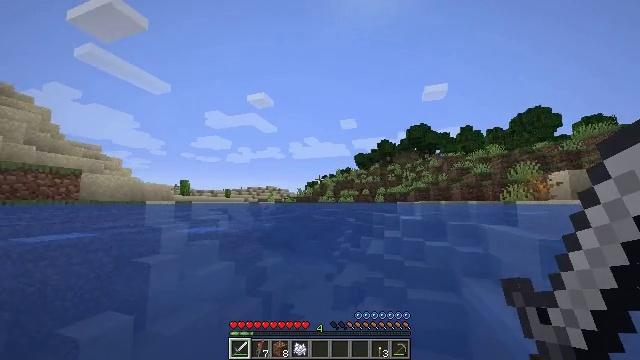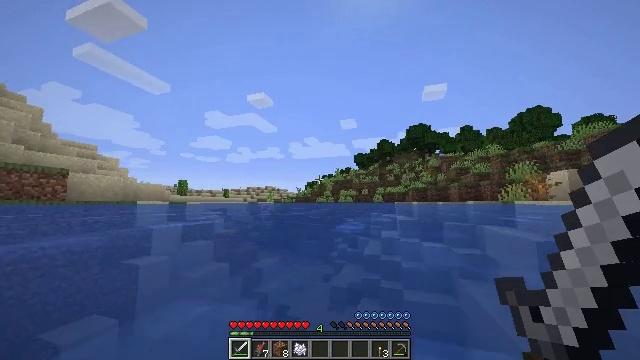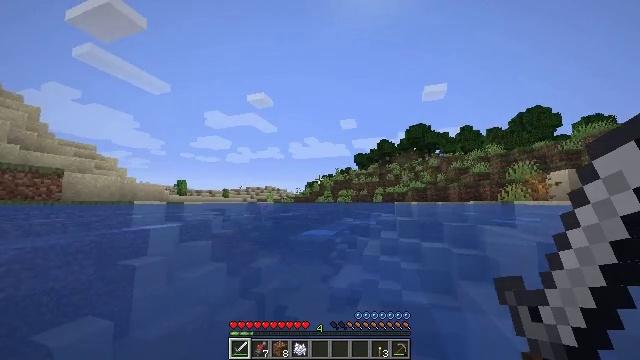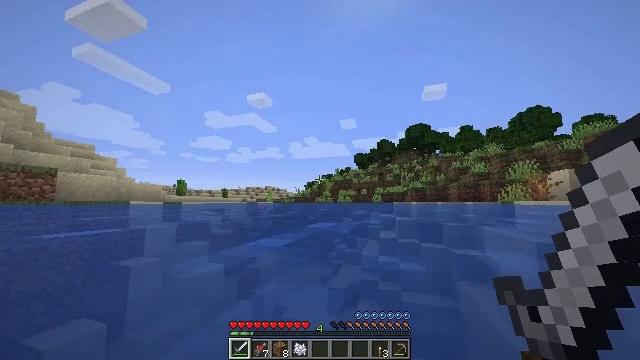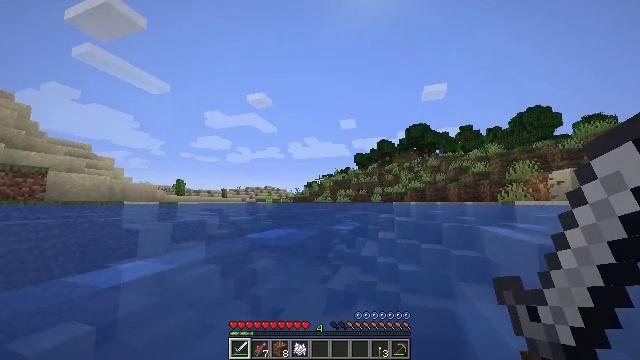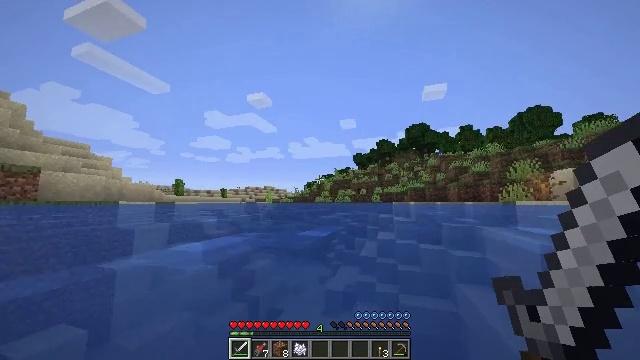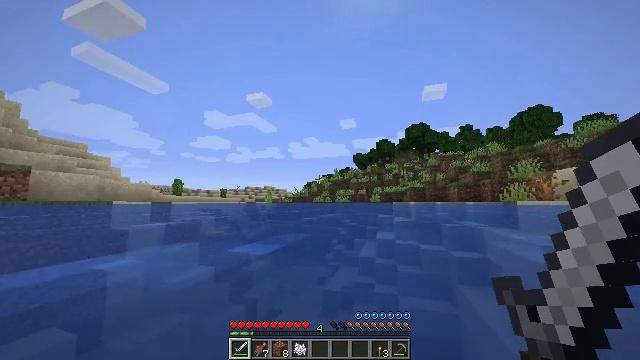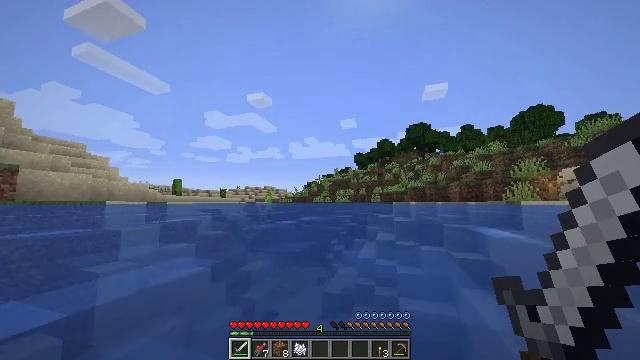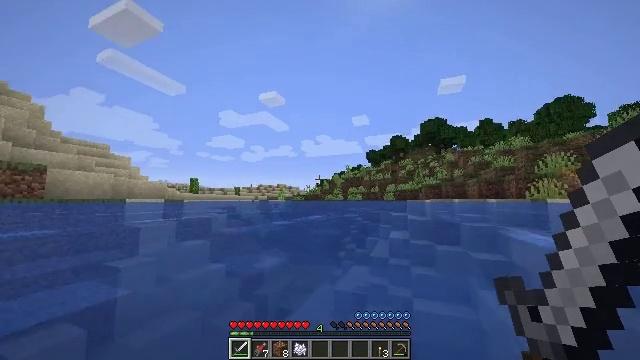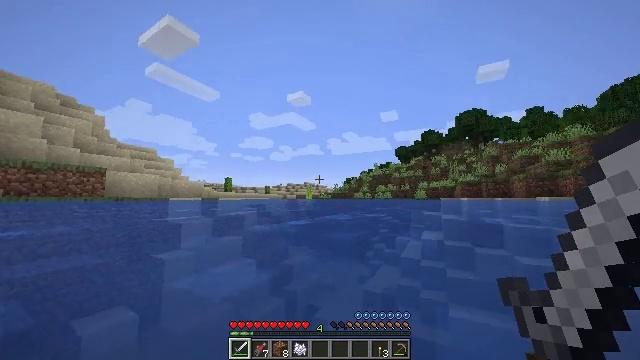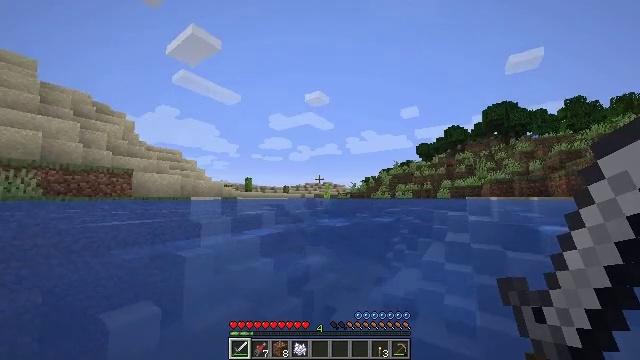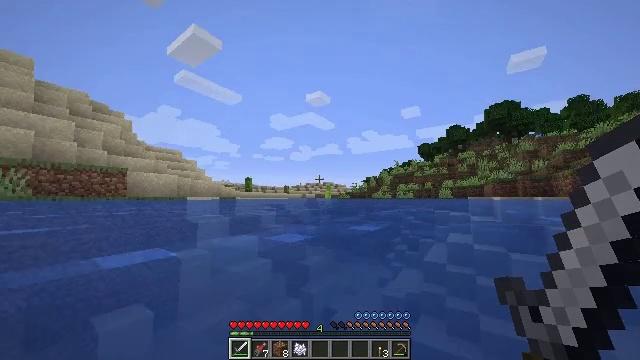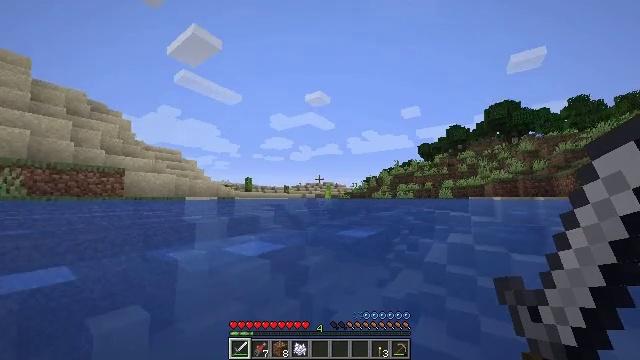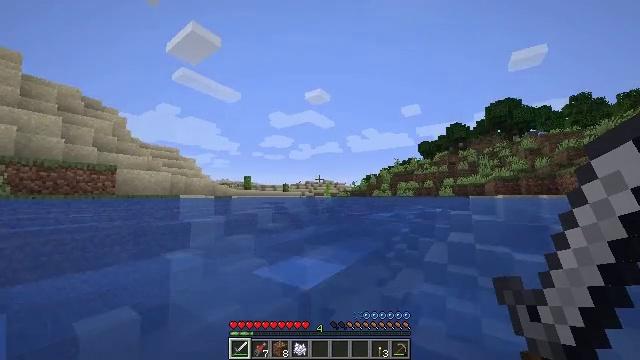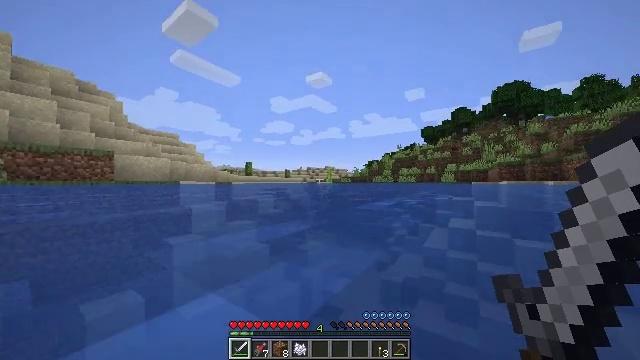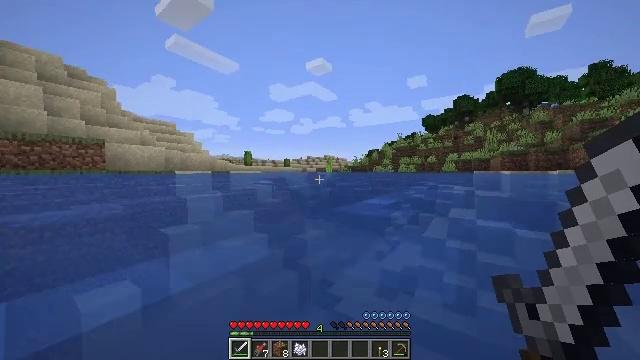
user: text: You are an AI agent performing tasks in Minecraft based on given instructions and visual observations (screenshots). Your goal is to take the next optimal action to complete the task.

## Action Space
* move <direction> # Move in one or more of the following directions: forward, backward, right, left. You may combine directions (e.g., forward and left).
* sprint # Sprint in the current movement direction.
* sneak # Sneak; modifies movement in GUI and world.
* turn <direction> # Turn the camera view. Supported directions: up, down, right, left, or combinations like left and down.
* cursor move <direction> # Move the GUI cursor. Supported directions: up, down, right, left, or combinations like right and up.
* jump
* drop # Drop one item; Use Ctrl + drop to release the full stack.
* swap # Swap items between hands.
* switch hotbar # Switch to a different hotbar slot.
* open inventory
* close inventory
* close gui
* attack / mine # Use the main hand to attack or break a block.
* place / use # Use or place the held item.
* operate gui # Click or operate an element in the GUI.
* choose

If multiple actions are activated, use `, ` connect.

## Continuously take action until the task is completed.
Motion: motion action
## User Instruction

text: Fish and kill the salmon.
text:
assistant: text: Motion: move forward
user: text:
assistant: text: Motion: move forward
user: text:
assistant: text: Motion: move forward
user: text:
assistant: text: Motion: move forward
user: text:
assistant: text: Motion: move forward
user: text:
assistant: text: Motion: move forward
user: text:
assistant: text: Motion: move forward
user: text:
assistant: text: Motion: move forward, turn left
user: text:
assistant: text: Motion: move forward, turn left
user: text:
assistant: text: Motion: move forward, turn left
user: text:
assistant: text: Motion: move forward
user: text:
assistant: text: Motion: move forward
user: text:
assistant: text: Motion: move forward
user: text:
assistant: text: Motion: move forward, turn down
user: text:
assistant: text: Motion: move forward, turn down
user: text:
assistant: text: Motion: move forward, turn down
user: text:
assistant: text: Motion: move forward
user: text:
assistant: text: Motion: move forward
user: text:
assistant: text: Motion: move forward, turn right and down
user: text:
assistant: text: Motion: move forward, turn right and down
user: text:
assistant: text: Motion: move forward
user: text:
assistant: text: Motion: move forward
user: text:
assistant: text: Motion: move forward
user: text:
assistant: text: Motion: move forward
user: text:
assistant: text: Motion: move forward, turn right and down
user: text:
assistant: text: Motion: move forward, turn down
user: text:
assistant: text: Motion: move forward
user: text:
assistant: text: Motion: move forward
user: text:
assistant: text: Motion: move forward, turn up
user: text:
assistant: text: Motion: move forward, turn up